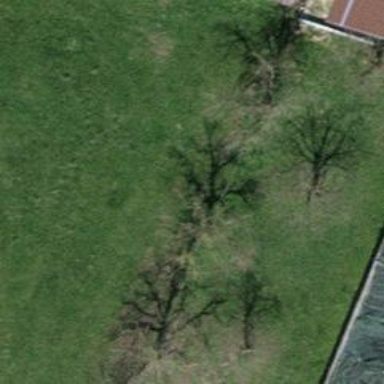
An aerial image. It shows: Single tag "natural: tree."